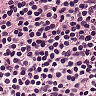
Metastatic tissue present: no